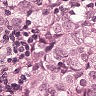
Metastatic tissue present: yes